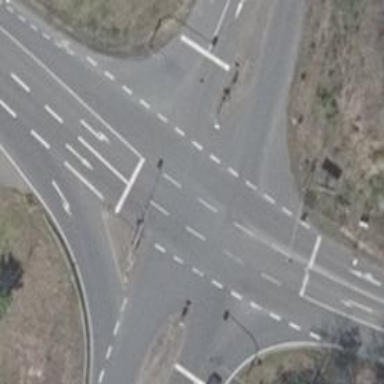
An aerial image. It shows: Tertiary road with asphalt surface. There is cycle lane on the left side. The forward direction allows going straight through.